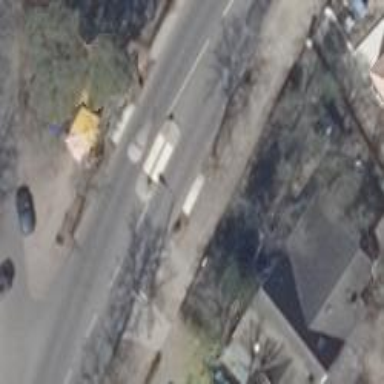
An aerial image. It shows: Unmarked crossing with pedestrian island.